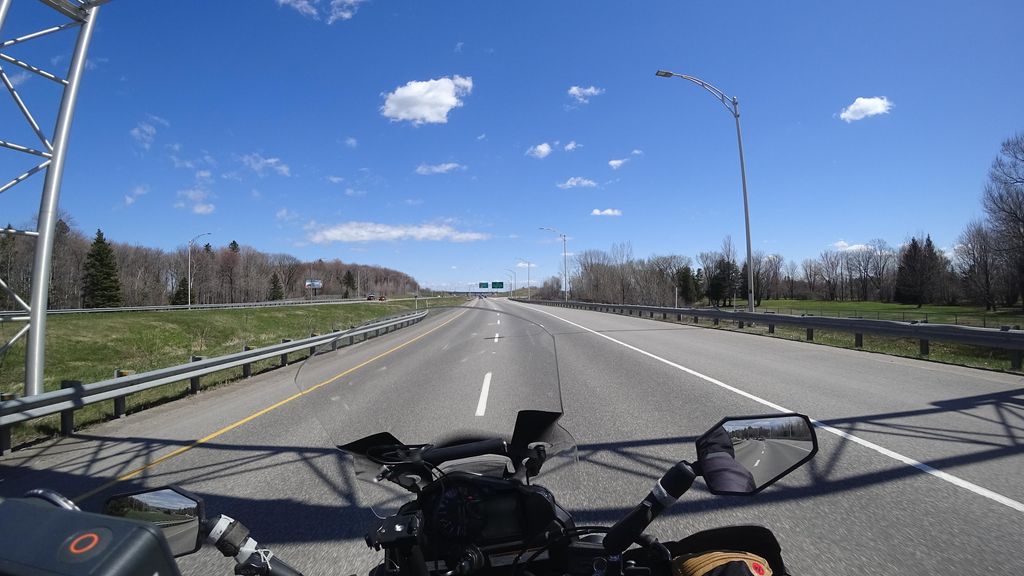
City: quebec_city